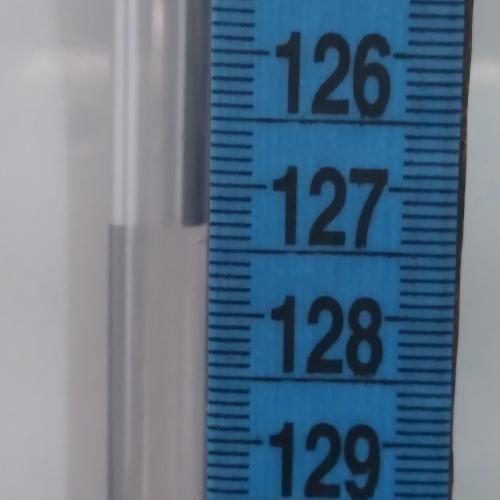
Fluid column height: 127.3 cm